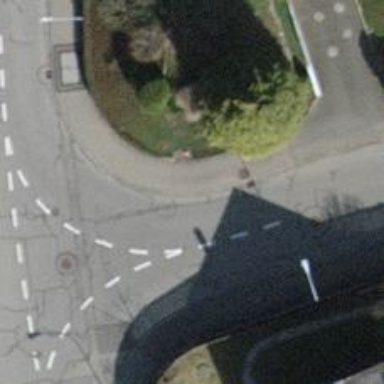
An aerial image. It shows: Sidewalk.